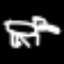
Label: frog